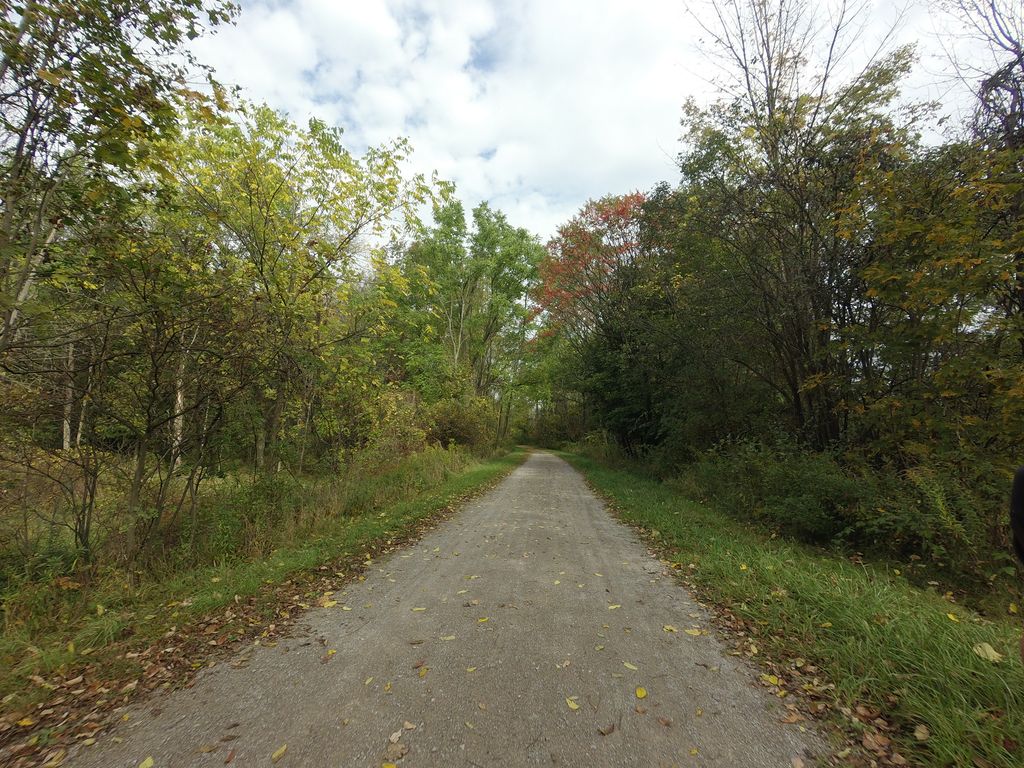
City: hamilton